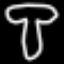
Label: mushroom